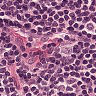
Metastatic tissue present: no